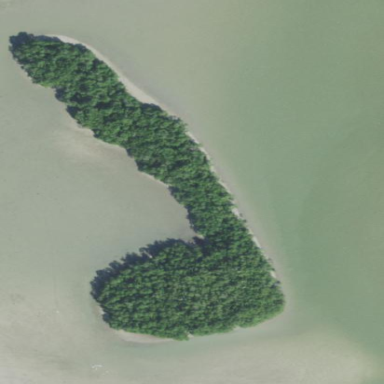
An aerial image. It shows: Islet.